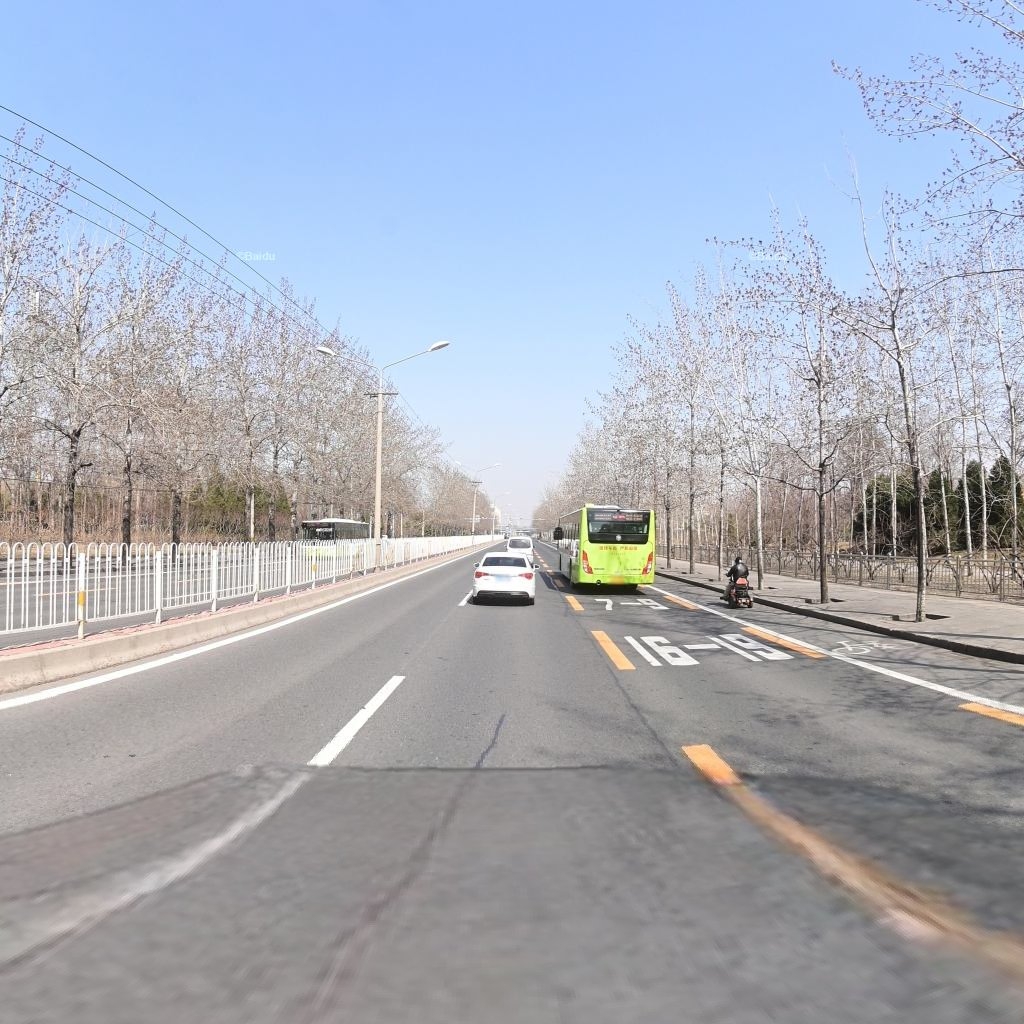
Region: Chaoyang
Road damage annotations: longitudinal patch, longitudinal patch